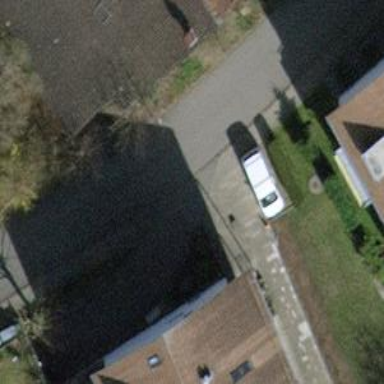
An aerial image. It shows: Asphalt road in residential area.